Field crop: maize
Growth stage: 2
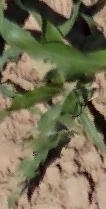
Species: maize